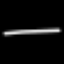
Label: line